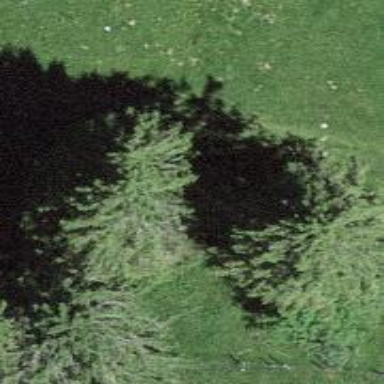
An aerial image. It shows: Beautiful tree in nature.